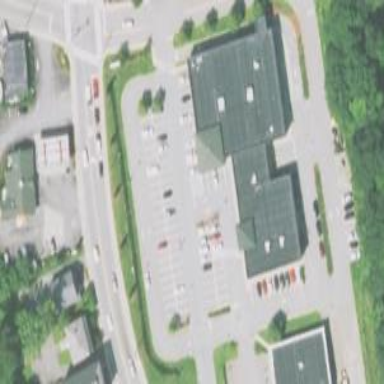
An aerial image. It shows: Pharmacy providing healthcare services.